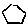
Label: hexagon